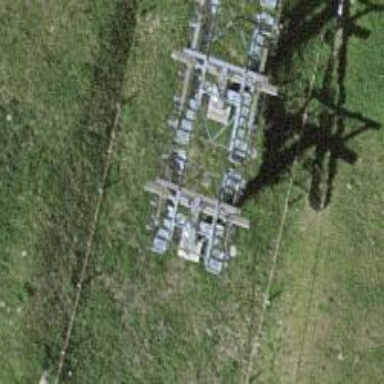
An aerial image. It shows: Pylon for aerialway.